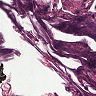
Metastatic tissue present: no